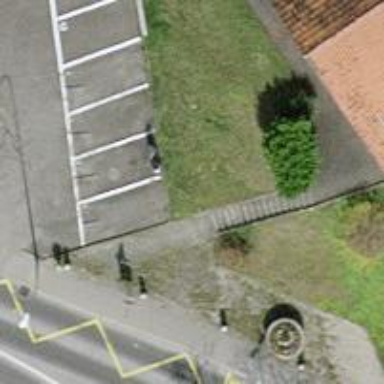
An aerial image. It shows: Set of concrete steps.